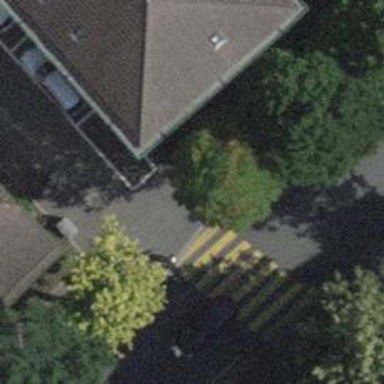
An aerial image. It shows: Kerb serving as barrier.